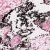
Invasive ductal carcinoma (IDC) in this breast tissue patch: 0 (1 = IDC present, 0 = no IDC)